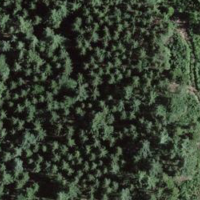
EUNIS habitat code: 43
Species observed at this site:
Galium aparine